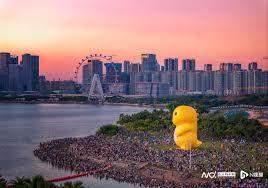
Label: nailong